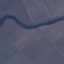
Land use / land cover: River